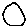
Label: circle